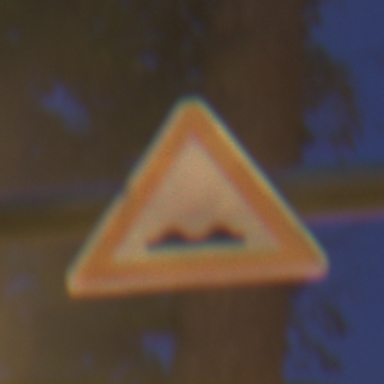
Verkehrszeichen: UnebeneFahrbahn
Umgebung: Outdoor, Urban
Tageszeit: Night
Wetter: Clear
Licht: Artificial
Jahreszeit: NotSpecified
Kontrast: HighContrast